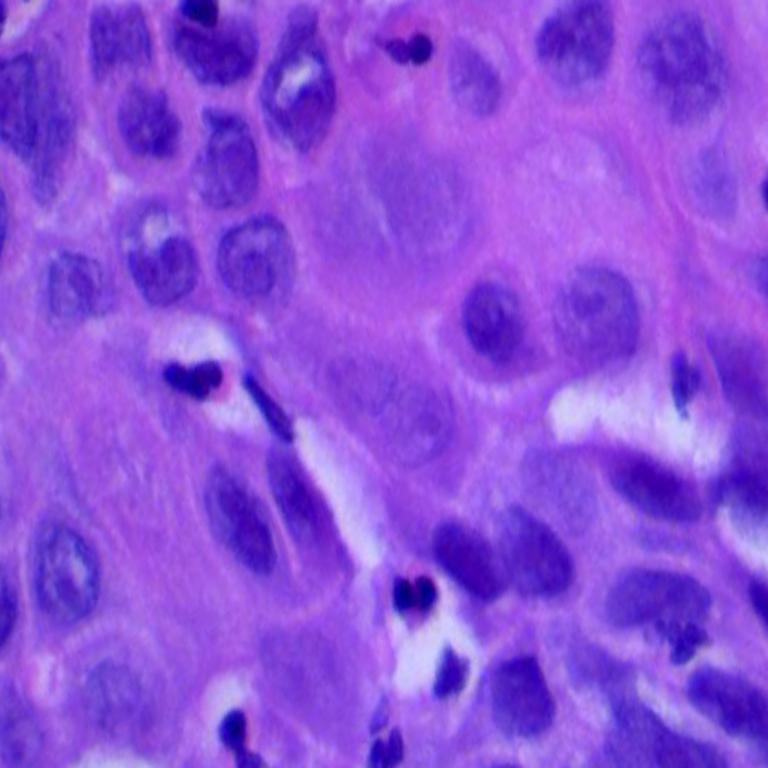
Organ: lung
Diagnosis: squamous carcinomas